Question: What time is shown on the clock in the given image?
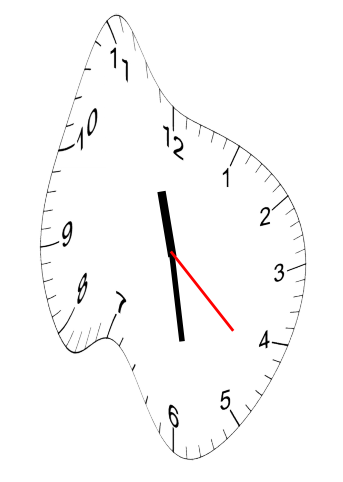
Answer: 11:28:22